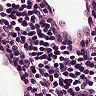
Metastatic tissue present: no